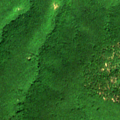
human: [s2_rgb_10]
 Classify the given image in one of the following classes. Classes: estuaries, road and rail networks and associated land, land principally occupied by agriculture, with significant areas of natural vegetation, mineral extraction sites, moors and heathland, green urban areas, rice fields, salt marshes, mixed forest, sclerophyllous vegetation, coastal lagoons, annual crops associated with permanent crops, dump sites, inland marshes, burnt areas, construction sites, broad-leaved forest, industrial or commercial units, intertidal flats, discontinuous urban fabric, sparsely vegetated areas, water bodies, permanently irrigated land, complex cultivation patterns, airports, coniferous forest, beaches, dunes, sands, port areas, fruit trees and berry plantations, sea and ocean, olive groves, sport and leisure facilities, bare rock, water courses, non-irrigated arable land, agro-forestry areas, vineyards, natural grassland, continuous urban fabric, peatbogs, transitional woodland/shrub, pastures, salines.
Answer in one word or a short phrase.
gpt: broad-leaved forest